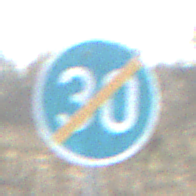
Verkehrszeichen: EndeMindestgeschwindigkeit
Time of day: MorningAfternoon
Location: Outdoor (Suburban)
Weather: PartlyCloudy
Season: NotSpecified
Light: Natural